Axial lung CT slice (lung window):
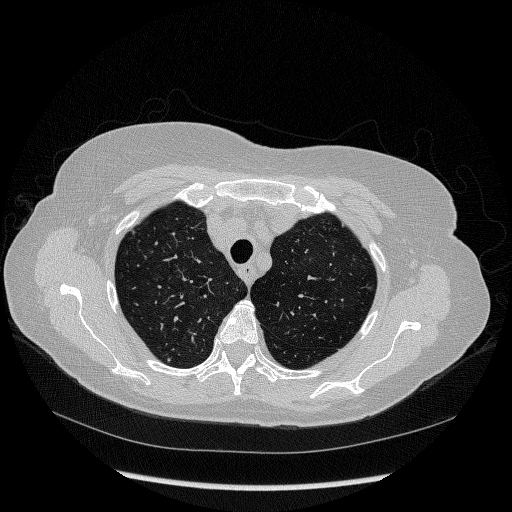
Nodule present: no